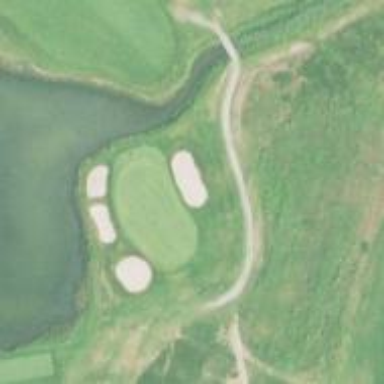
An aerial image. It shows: Rough area on grassy golf course.